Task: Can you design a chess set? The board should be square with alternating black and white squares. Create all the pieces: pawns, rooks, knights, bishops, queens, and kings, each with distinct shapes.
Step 2772:
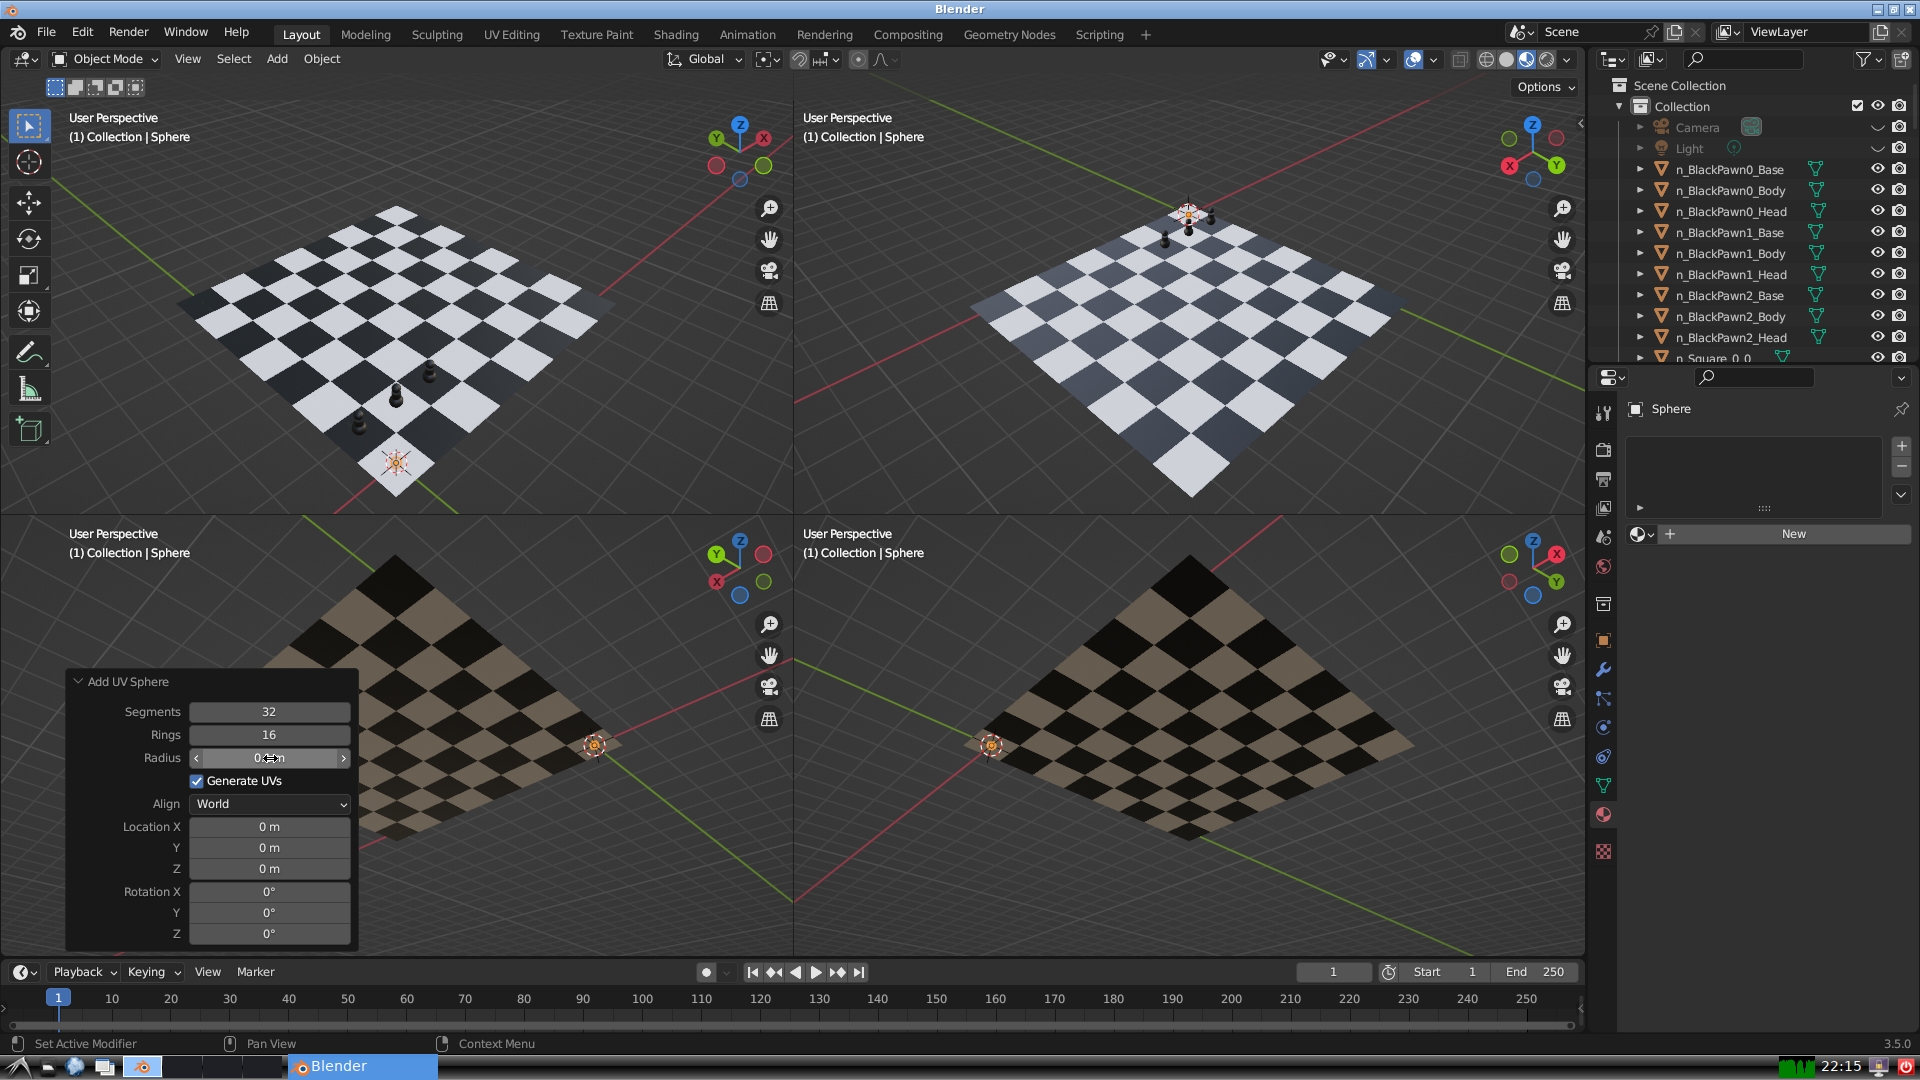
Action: click: no